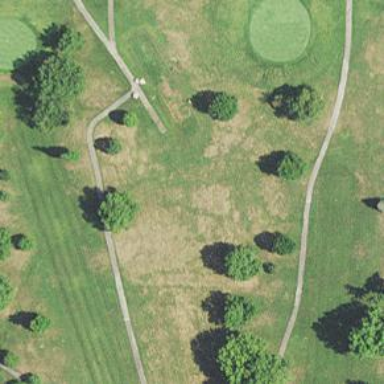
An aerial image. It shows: Footway that resembles golf path.